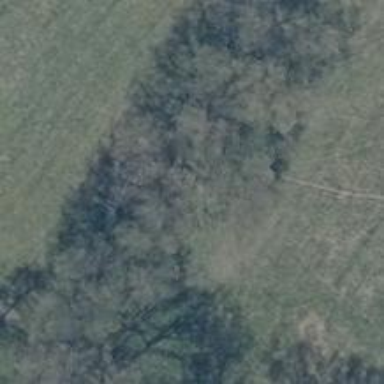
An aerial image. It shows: Row of trees in natural setting.